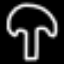
Label: mushroom